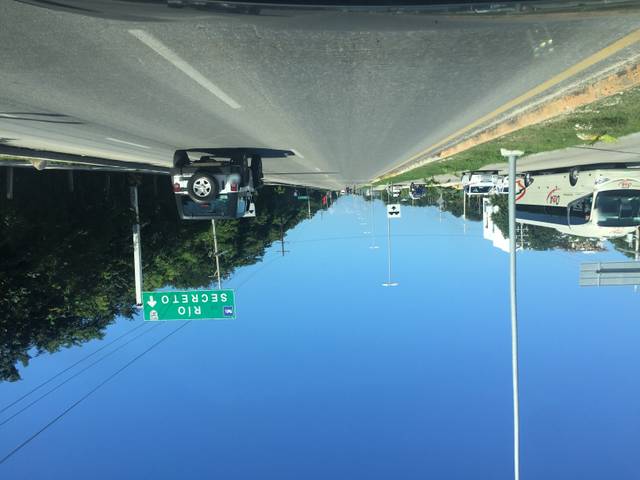
Region: Mexico
Coordinates: 20.2148, -87.451